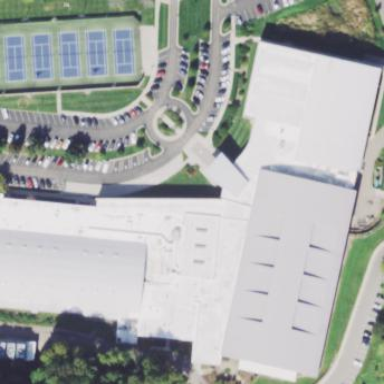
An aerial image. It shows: Sports center building.